Question:
first of all, i apologize, i'm about to ask a set of dumb questions. i don't know java AT ALL and i don't know if we are allowed to ask questions like these.
if not - delete my topic.
there's a table in oracle that stores a blob. it's binary and i'm able to decode it, the output looks like this
'''
!i sr /com.epam.insure.credentialing.forms.StorageBeanAO -w/SS L variablest Ljava/util/Map;xpsr java.util.HashMapUAA'N F
loadFactorI thresholdxp?@ w t $_hasCompletedt t
$_wf_progresssr java.lang.Integera $?/++8 I valuexr java.lang.Number+!*"a" xp t $_wf_statussq ~ t $_form_instance_idsr java.lang.Long;"aI#ss J valuexq ~ "©️t $_isVisitedt truet 1sq ~ sq ~ ?@ 'w EUR _t confidential readable infot 1t confidential readable infot $_errorssr java.util.ArrayListxO™️Ca I sizexp w
xt regionIdsq ~ et
confidential readable infot t t $_subbean_errorssq ~ w
xt regiont SOUTHWESTt idt t codet t reqTypeNamet
confidential readable infot t confidential readable infot tint t $_hasCompletedt falset comRequiredt t
lineImpactq ~ t prChiropractorsq ~ t fromTypeReqt not zipt 342t changeToTypeReq6t confidential readable infot t
prPodiatristsq ~ t
$_isValidatedt truet $_hasErrorsq ~ -t EVPapprovalsq ~ sq ~ ?@ w Approvedq ~ Ct
NEGOTIATORq ~ Et
Negotiatort datet
03/31/2006q ~ It confidential readable infot q ~ \xt updateRequiredt noq ~ t truet approverssr .forms.StorageBeanList"WtuoeG xq ~ w
q ~ Rsq ~ sq ~ ?@ w t commentst t decisiont Approvedq ~ Ct RVPq ~ Et RVPt datet
04/04/2006q ~ It t commentst t decisiont Approvedq ~ Ct COOq ~ Et COOt datet
04/14/2006q ~ It ~ +xsq ~ sq ~ ?@ w t commentsq ~ Pt decisiont Approvedq ~ Ct CEOq ~ Et CEOt d
'''
so here are my questions
1. for some reason, when i try to insert the decoded blob value (what i posted above) into a table (i was going to move it to MS Access and parse it there. this would be a horrible solution but i'm desperate) - the only thing that inserts is "'" without the quotes. also, i can't select all and copy it from the DBMS output window, again, the only thing that pastes is "'" without the quotes. it seems like this text is not really there. does anyone have an idea on how to insert it into a table?
2. if i was to do it the right way and use java, where do i start? excuse this dumbness but i don't even know how to run java code. i found a few sample codes on the net but i don't know where to paste it :)
i did google it and saw that i have to create a .java file in a text editor and then compile it, is that true for my case? i thought maybe that's some different java code, i thought maybe in my case i'd have to run it from oracle because that's where the tables are.
i also have the table structure, i attached a piece of it. this blob stores a table.
anyhow, i'm sure it's obvious by now that i'm clueless. if anyone can point me somewhere i'd really appreciate it.
thank you
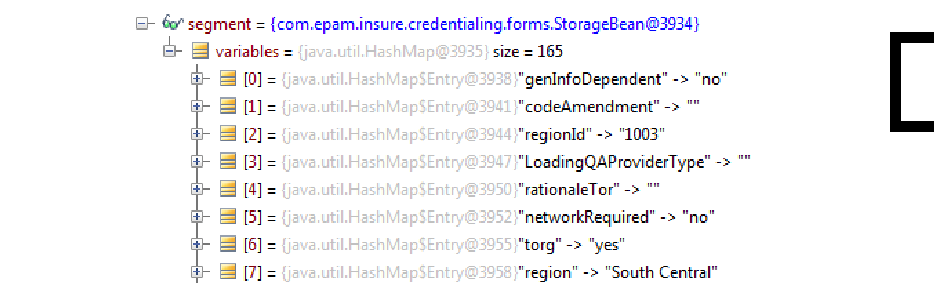
Answer: Here is an example of oracle 11g java stored function that deserializes java object from blob. As a free bonus added an example of oracle java stored procedure to update blob with serialized java object.
If object's class isn't java built-in (as in my case), you would also need to <URL> in oracle database.
'''
CREATE OR REPLACE JAVA SOURCE NAMED "ServiceParamsBLOBHandler" AS
import java.io.*;
import java.util.*;
public class ServiceParamsBLOBHandler {
private static Object deserialize(InputStream stream) throws Exception {
ObjectInputStream ois = new ObjectInputStream(stream);
try {
return ois.readObject();
} finally {
ois.close();
}
}
private static byte[] serialize(Object object) throws IOException {
ByteArrayOutputStream baos = new ByteArrayOutputStream();
ObjectOutputStream oos = new ObjectOutputStream(baos);
oos.writeObject(object);
oos.close();
return baos.toByteArray();
}
//@SuppressWarnings("unchecked")
private static List<Map<String, String>> getParams(oracle.sql.BLOB blob) throws Exception {
return (List<Map<String, String>>) deserialize(blob.getBinaryStream());
}
public static oracle.sql.BLOB updatedParamField(oracle.sql.BLOB blob, String paramName, String fieldName, String value)
throws Exception {
List<Map<String, String>> params = getParams(blob);
Map<String, String> param = getParam(params, paramName);
param.put(fieldName, value);
oracle.sql.BLOB res = oracle.sql.BLOB.createTemporary(blob.getOracleConnection(), true, oracle.sql.BLOB.DURATION_CALL);
res.setBytes(1, serialize(params));
return res;
}
public static void updateParamField(oracle.sql.BLOB[] blobs, String paramName, String fieldName, String value)
throws Exception {
oracle.sql.BLOB blob = blobs[0];
List<Map<String, String>> params = getParams(blob);
Map<String, String> param = getParam(params, paramName);
param.put(fieldName, value);
blob.truncate(0);
blob.setBytes(1, serialize(params));
}
private static Map<String, String> getParam(List<Map<String, String>> params, String name) {
for (Map<String, String> param : params) {
if (name.equals(param.get("name"))) {
return param;
}
}
return null;
}
public static String getParamField(oracle.sql.BLOB blob, String paramName, String fieldName) throws Exception {
Map<String, String> param = getParam(getParams(blob), paramName);
return param == null ? null : param.get(fieldName);
}
}
/
alter java source "ServiceParamsBLOBHandler" compile
--select * from SYS.USER_ERRORS
/
CREATE OR REPLACE function getServiceParamField(b IN BLOB, paramName IN VARCHAR2, fieldName IN VARCHAR2) RETURN VARCHAR2
as LANGUAGE JAVA NAME 'ServiceParamsBLOBHandler.getParamField(oracle.sql.BLOB, java.lang.String, java.lang.String) return String';
/
CREATE OR REPLACE function updatedServiceParamField(b IN BLOB, paramName IN VARCHAR2, fieldName IN VARCHAR2, value IN VARCHAR2) RETURN BLOB
as LANGUAGE JAVA NAME 'ServiceParamsBLOBHandler.updatedParamField(oracle.sql.BLOB, java.lang.String, java.lang.String, java.lang.String) return oracle.sql.BLOB';
/
CREATE OR REPLACE PROCEDURE updateServiceParamField(b IN OUT BLOB, paramName IN VARCHAR2, fieldName IN VARCHAR2, value IN VARCHAR2)
AS LANGUAGE JAVA NAME 'ServiceParamsBLOBHandler.updateParamField(oracle.sql.BLOB[], java.lang.String, java.lang.String, java.lang.String)';
/
-- oracle blob read usage example:
select getServiceParamField(byte_value, 'account', 'format') from entity_property where name='params';
-- oracle blob update with java stored function usage example:
update entity_property set byte_value=updatedServiceParamField(byte_value, 'account', 'format', '15')
where name='params' and entity_id = 123
-- oracle blob update with java stored procedure usage example:
BEGIN
FOR c IN (select byte_value from entity_property where name='params' and entity_id = 123 for update) LOOP
updateServiceParamField(c.byte_value, 'account', 'format', '13');
END LOOP;
END;
/
'''
Concrete snippets for the case in question.
1) Full object load
'''
private static String getVariable(oracle.sql.BLOB blob, String name) throws Exception {
ObjectInputStream ois = new ObjectInputStream(blob.getBinaryStream());
try {
//noinspection unchecked
return ((HashMap<String, String>) ((StorageBean) ois.readObject()).variables).get(name);
} finally {
ois.close();
}
}
'''
2) Partial field load
'''
private static String getVariable(oracle.sql.BLOB blob, String name) throws Exception {
ObjectInputStream ois = new ObjectInputStream(blob.getBinaryStream());
try {
ois.skipBytes(variablesOffset);
//noinspection unchecked
return ((HashMap<String, String>) ois.readObject()).get(name);
} finally {
ois.close();
}
}
'''